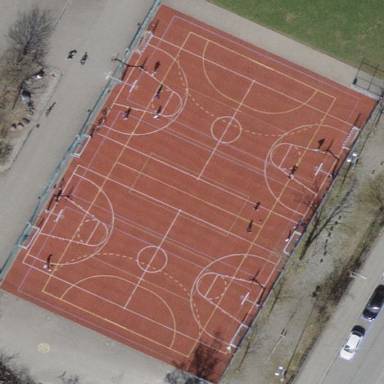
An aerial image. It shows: Multi-sport pitch with tartan surface.